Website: apple
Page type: delivery-shipping
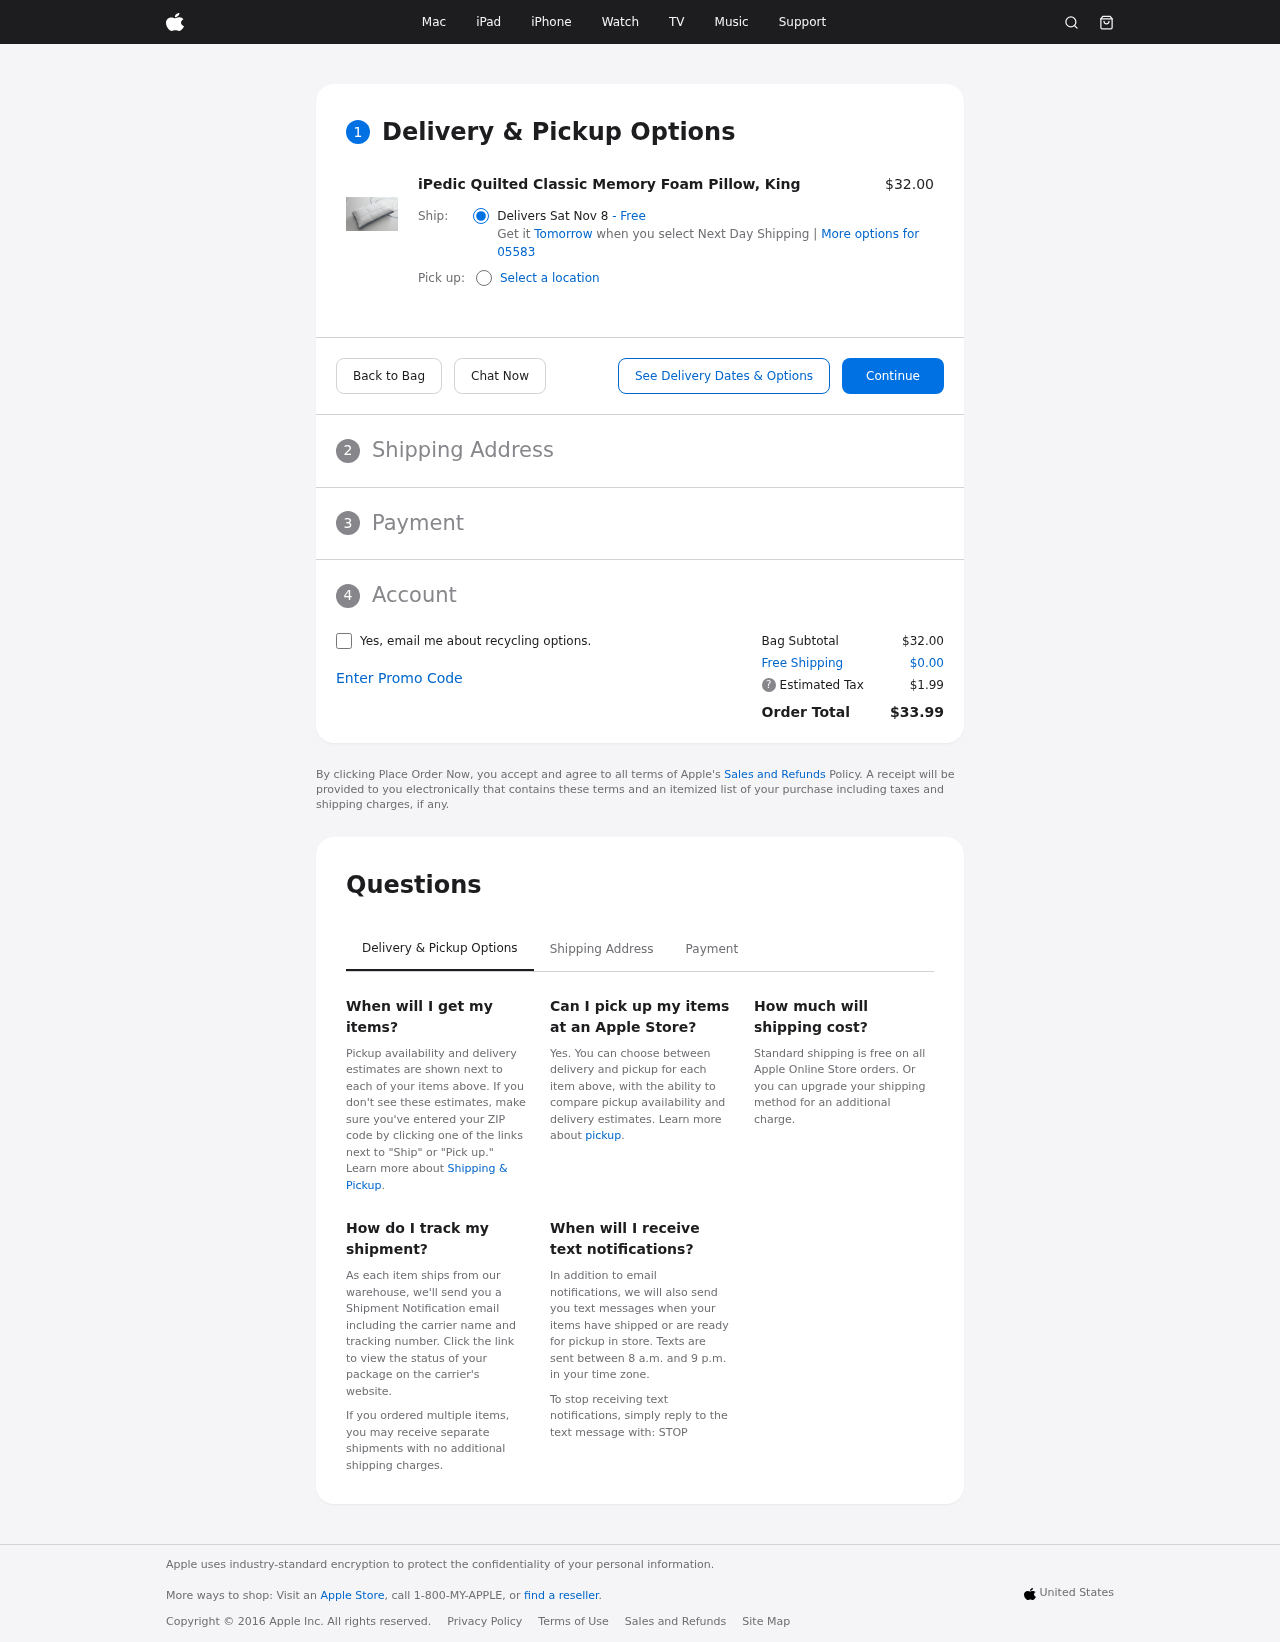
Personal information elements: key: PII_POSTCODE
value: More options for 05583
Product elements: key: PRODUCT1_NAME
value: iPedic Quilted Classic Memory Foam Pillow, King
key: PRODUCT1_PRICE
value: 32
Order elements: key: ORDER_DELIVERY_DATE
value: Delivers Sat Nov 8
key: ORDER_SUBTOTAL
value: $32.00
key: ORDER_SHIPPING_COST
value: $0.00
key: ORDER_TAX
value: $1.99
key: ORDER_TOTAL
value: $33.99